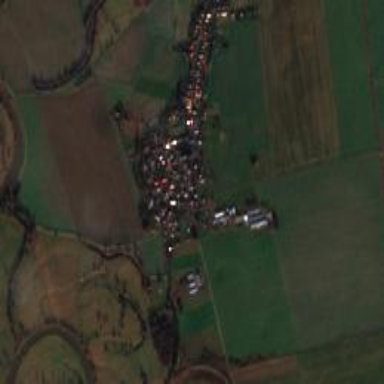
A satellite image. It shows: Village.